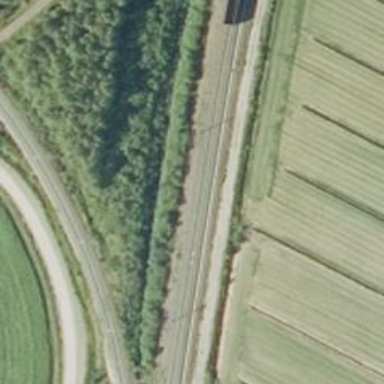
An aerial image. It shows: Railway with continuous electrified contact lines.